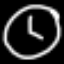
Label: clock